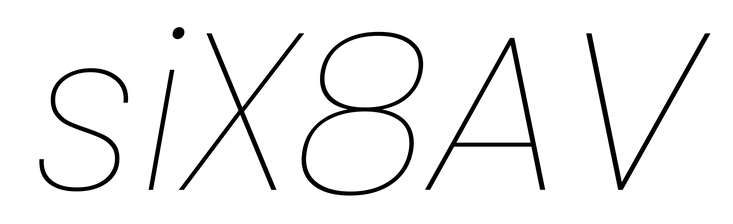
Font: Poppins-ThinItalic